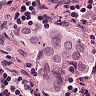
Metastatic tissue present: yes